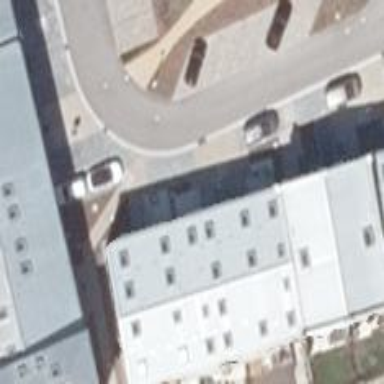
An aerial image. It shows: Gabled white service building.